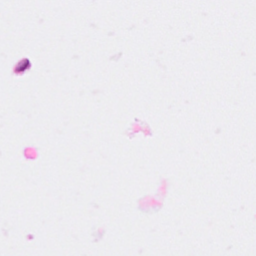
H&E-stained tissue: Breast